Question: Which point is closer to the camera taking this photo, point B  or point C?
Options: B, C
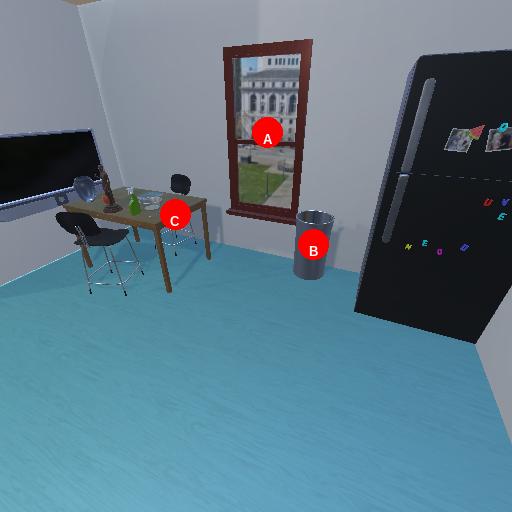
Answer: B